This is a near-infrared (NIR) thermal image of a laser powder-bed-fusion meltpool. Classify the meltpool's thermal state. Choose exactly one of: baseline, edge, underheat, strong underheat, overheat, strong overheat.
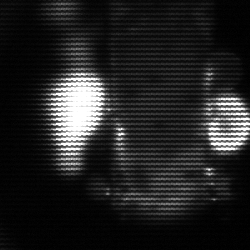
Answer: strong underheat